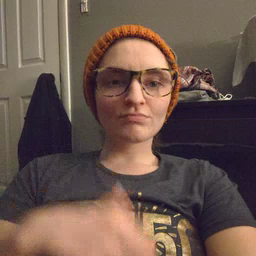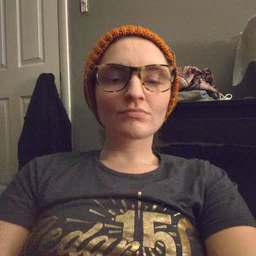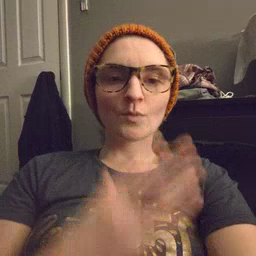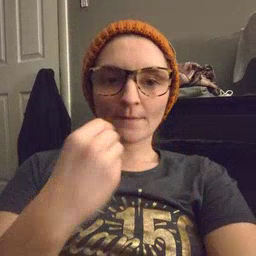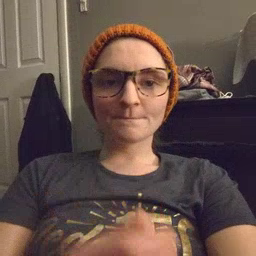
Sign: wolf